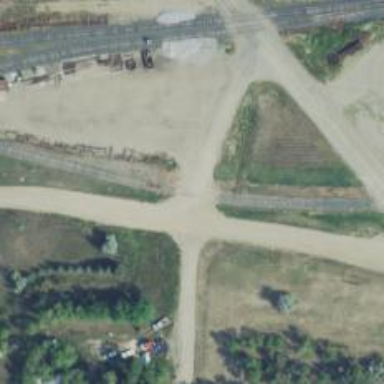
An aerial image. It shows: Railway level crossing.